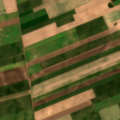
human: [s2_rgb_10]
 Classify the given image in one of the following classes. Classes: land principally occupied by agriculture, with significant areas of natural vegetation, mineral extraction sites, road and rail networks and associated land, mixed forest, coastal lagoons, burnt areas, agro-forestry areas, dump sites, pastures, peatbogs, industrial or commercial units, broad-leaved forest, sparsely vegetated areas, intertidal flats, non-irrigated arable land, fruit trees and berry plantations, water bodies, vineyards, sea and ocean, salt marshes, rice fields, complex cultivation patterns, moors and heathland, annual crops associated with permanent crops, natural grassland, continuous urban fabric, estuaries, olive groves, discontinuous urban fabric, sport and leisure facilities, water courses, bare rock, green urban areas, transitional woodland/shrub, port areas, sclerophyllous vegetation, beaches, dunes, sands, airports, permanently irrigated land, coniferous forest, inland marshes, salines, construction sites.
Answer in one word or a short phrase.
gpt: non-irrigated arable land